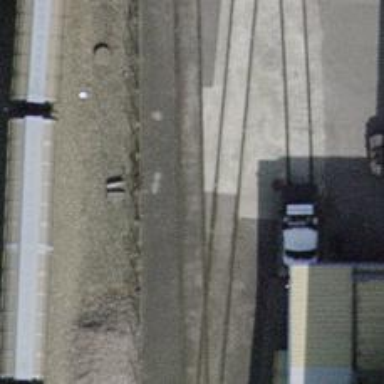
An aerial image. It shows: Single-track spur railway line.